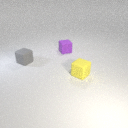
small purple rubber cube behind small gray rubber cube